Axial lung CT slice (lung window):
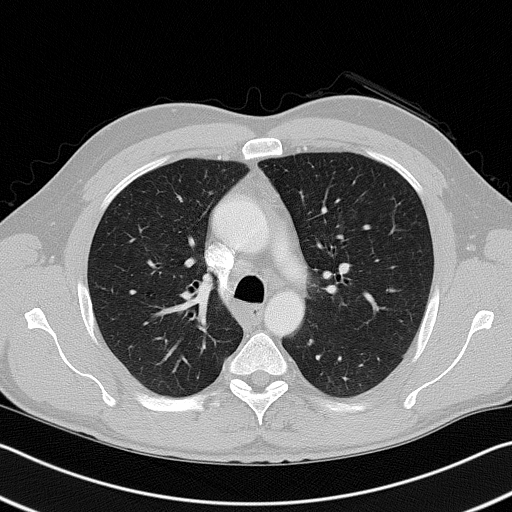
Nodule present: no